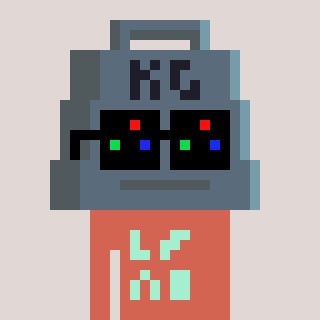
a pixel art character with square black sunglasses, a weight-shaped head and a peachy-colored body on a warm background